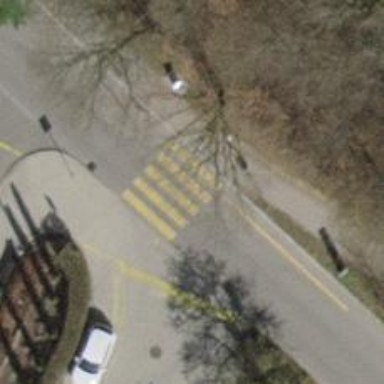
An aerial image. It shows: Uncontrolled zebra crossing.